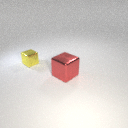
small yellow metal cube to the left of large red metal cube